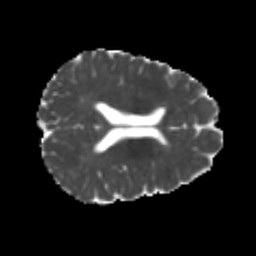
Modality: MD
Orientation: axial
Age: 23
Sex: male
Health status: healthy
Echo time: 0.074 s